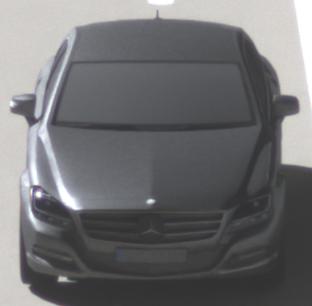
Make: Mercedes-Benz
Model: CLS Coupé 350
Detailed model: CLS-Class (218) Coupé
Model produced from: 2011/01
Model produced until: 2014/07
Doors: 4
Color: gray
Road condition: dry road
Daytime: morning or afternoon
Contrast: high contrast